Question: I've got the following code :
'''
function createLineGroup(x, y, hLine, wLine, wCell, offset) {
"use strict";
var i,
objects = [],
group = new fabric.Group();
for (i = x; i <= (wLine + x); i += (wCell + offset)) {
group.addWithUpdate(
new fabric.Rect({
left: group.get('left') + i,
width: wCell,
height: hLine,
fill: 'red',
opacity: 0.5
}));
}
group.addWithUpdate(new fabric.Text('test', {
fontSize: 15,
originX: 'center',
originY: 'center'
}));
return group;
}
'''
I want to create a group of boxes dynamically and draw them on my canvas. Example :

Following the width of the cell and the offset it creates the following boxes inside the group.
But it's actually not working, any idea on how to achieve it ?
Did a JS Fiddle example, this is actually working, but the text is not centered. How to fix it ?
<URL>
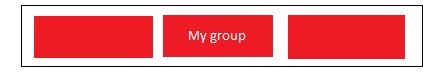
Answer: Use some simple math together with the variables you pass into the function.
add this to the 'Text' object:
'''
left:largeurLigne/2 // the half of the width of all the 'Rect' object.
'''